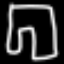
Label: pants